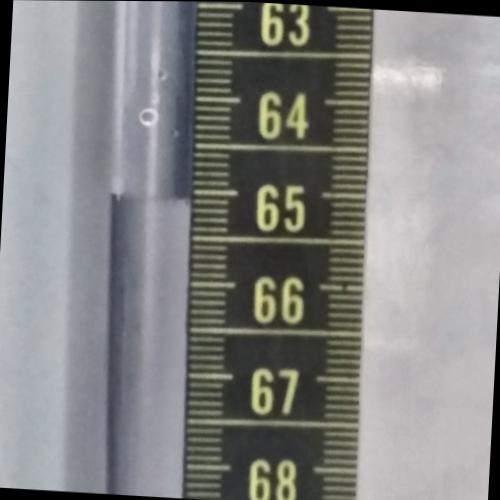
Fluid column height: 65.1 cm